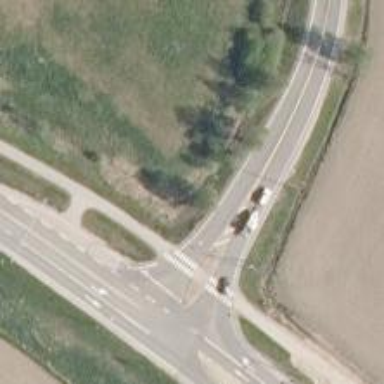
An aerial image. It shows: Road with "give way" sign.